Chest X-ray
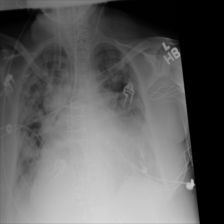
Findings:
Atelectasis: negative
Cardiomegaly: positive
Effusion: negative
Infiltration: negative
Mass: negative
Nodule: negative
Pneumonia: negative
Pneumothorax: negative
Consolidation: negative
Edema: negative
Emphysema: negative
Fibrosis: negative
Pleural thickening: negative
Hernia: negative